Question: this is my code in R:
'''
prod <- read.csv("/tmp/pepper.csv",header=T,sep=" ")
png("/tmp/image.png", width=1000, height=1000)
datm <- melt(cbind(prod,ind = rownames(prod)),is.vars = c('ind'))
ggplot(datm,aes(x = codigo_inver,y = value,fill = factor(variable))) +
geom_bar(stat='identity', position = "fill" ) +
coord_flip()+
scale_colour_manual(values = c("red","orange", "green"))
dev.off()
'''
Data set is:
'''
green orange red codigo_inver
48.40 30.22 21.38 7_7726-14
32.31 28.18 39.51 8_7726-14
46.74 30.13 23.13 9_7577-4
55.13 32.80 12.06 21_7562-4
51.30 30.76 17.94 28_7614-1
40.65 37.75 21.60 30_7094-2
'''
and it produce:

But the colors mismatch with
> values = c("red","orange", "green")
In the picture, red should be green , green should be orange and blue should be red.
Colours must match with the column name data, red is red, orange is orange and green is green.
How can I match this colours with original column name color?
thanks in advance!
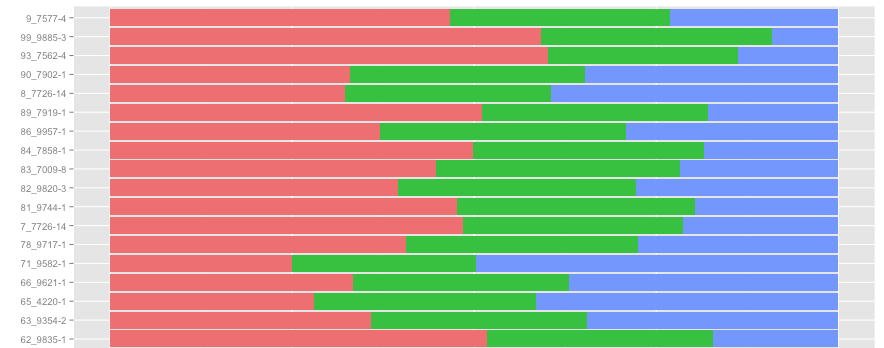
Answer: Get the colours from the levels of the factor, and use 'scale_fill_manual':
'''
ggplot(datm,aes(x = codigo_inver,y = value,fill = factor(variable))) +
geom_bar(stat='identity', position = "fill" ) +
coord_flip()+
scale_fill_manual(values = levels(factor(datm$variable)))
'''

however the legend now looks a bit obvious...